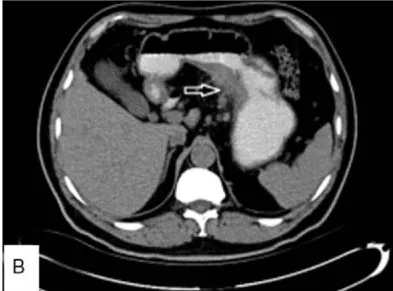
(A,B) CT scan showed wall thickness in the lesser curvature region of the stomach, and limited lymph nodes in the enterocoelia.
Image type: radiology (ct)